Question: I have a program which creates objects "Diagram" and fills them with data. After that I try to send the pointer to these objects to diagram.exe so that it would draw diagrams. I use _spawnv, and the pointer that diagram.exe gets differs from the pointer I send. What do I do wrong? And is there a more proper way for this? Thanks in advance.
//this is the program that calls diagram.exe
'''
#include<conio.h>
#include<math.h>
#include<process.h>
#include<iostream>
using std::cout;
using std::endl;
int main()
{
Diagram** diagrams = new Diagram*[2];
diagrams[0] = new Diagram(1001, "sin(x)");
diagrams[1] = new Diagram(150, "atan(x)");
diagrams[2] = NULL;
double x = -2.0;
for(int i = 0; i < 1001; i++)
{
diagrams[0]->points[i].x = x;
diagrams[0]->points[i].y = sin(x);
diagrams[0]->points[i].flag = true;
diagrams[0]->points[i].radius = 4;
diagrams[1]->points[i].x = x;
diagrams[1]->points[i].y = atan(x);
diagrams[1]->points[i].flag = true;
diagrams[1]->points[i].radius = 5;
x += 0.004;
}
cout << "CallDiagram.exe: diagrams: " << (void*)diagrams << endl;
char* args[3] = {"diagram.exe", (char*)diagrams, NULL};
_spawnv(_P_WAIT, "..\..\diagram\Debug\diagram.exe", args);
_getch();
delete diagrams[0];
delete diagrams[1];
delete [] diagrams;
return 0;
}
'''
//diagram.cpp
'''
#include "diagram.h"
#include "DrawDiagram.h"
int main(int argc, char* argv[])
{
if(argc <= 1)
{
cout << "
diagram.exe: No arguments!" << endl;
return 1;
}
Diagram** diagrams = (Diagram**)argv[1];//NULL;
cout << "diagram.exe: diagrams: " << (void*)diagrams << endl;
'''

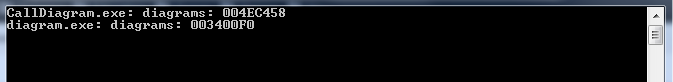
Answer: You can't send pointers from one program to another. You can create some shared memory, which both of your applications open, and use that to store the data you want shared.
On Windows, youd use <URL> to get hold of it on the other side.
Note that this isn't EASIER than sending data in a file, because you will need to make sure the data is synchronized and fully written to the shared memory before the other part tries to use it.